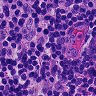
Metastatic tissue present: no